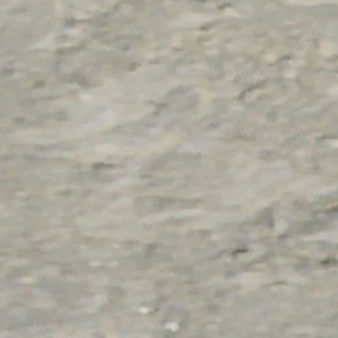
Label: other